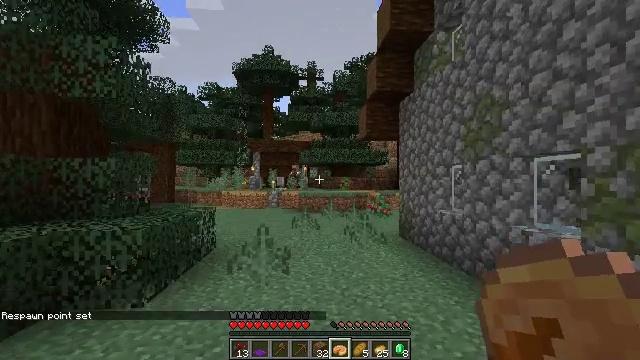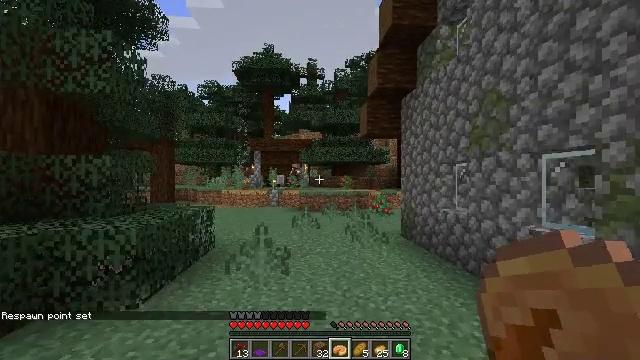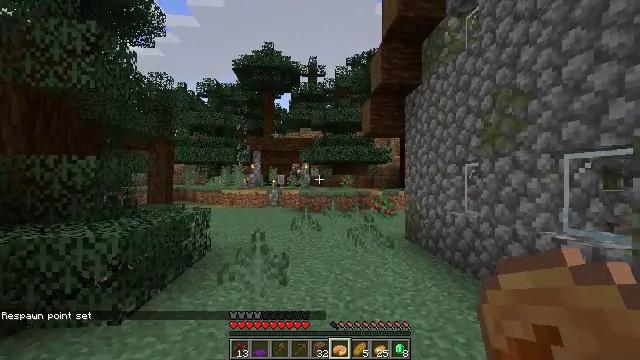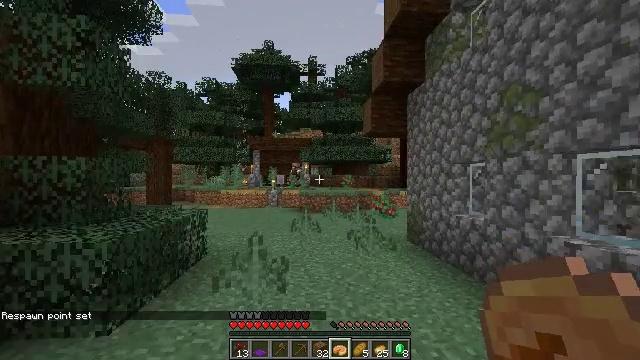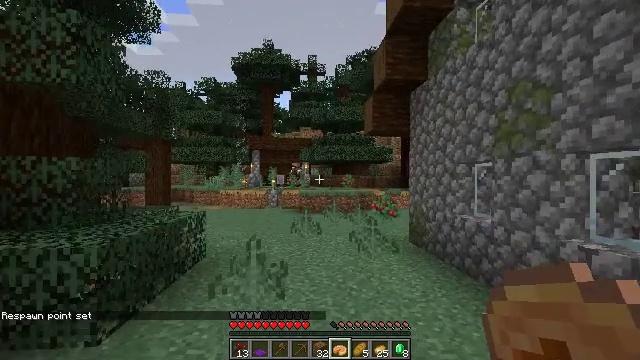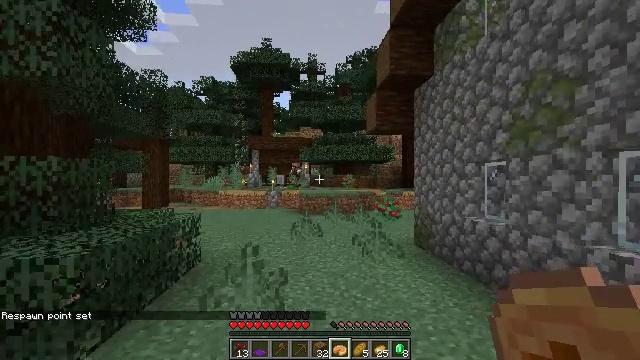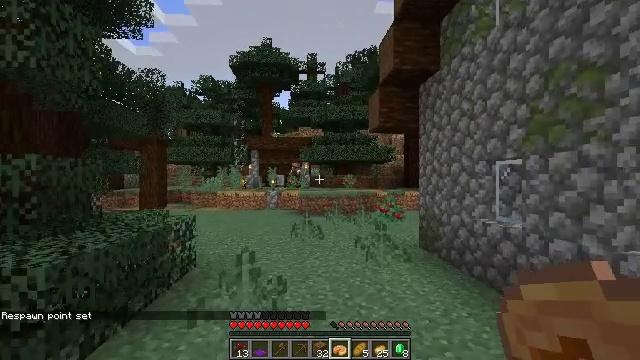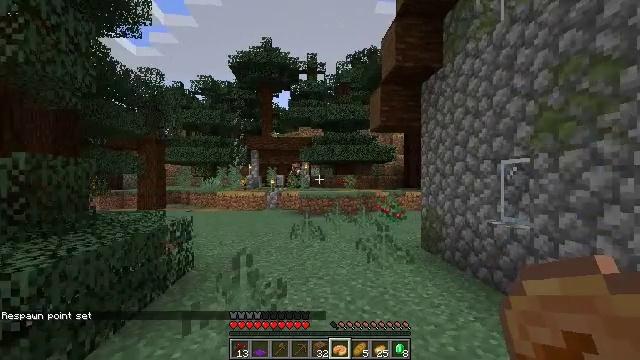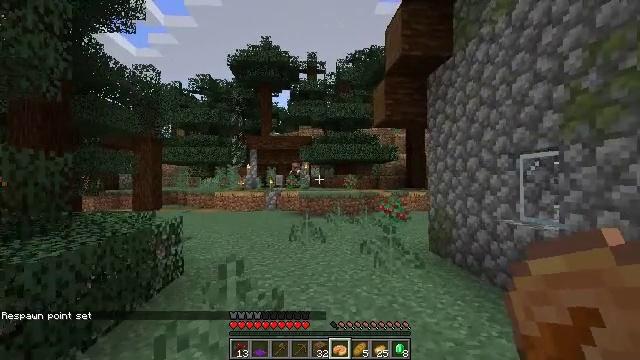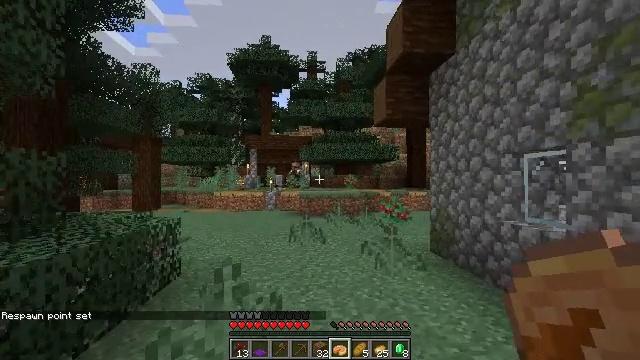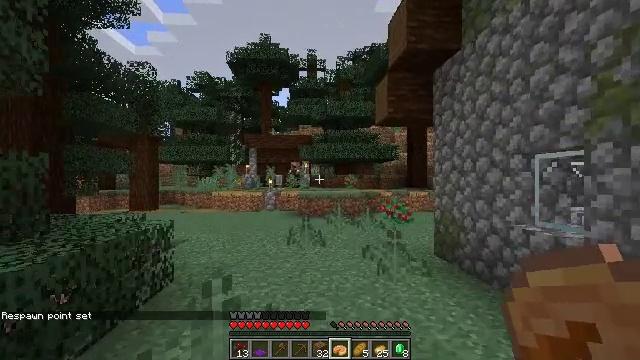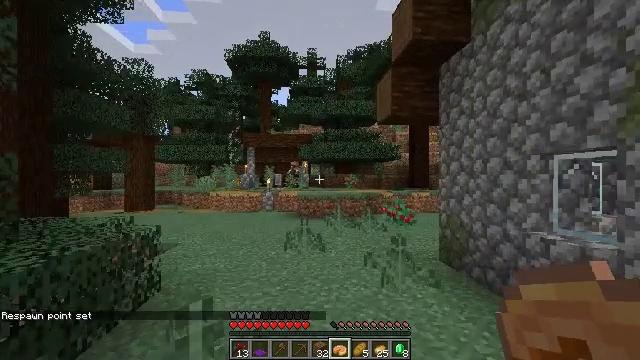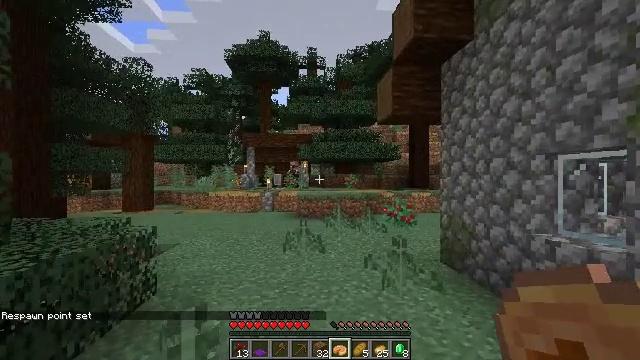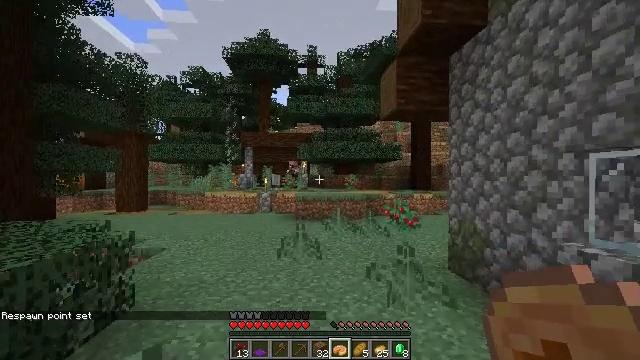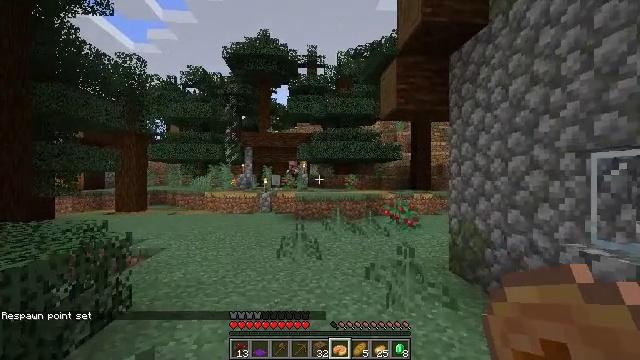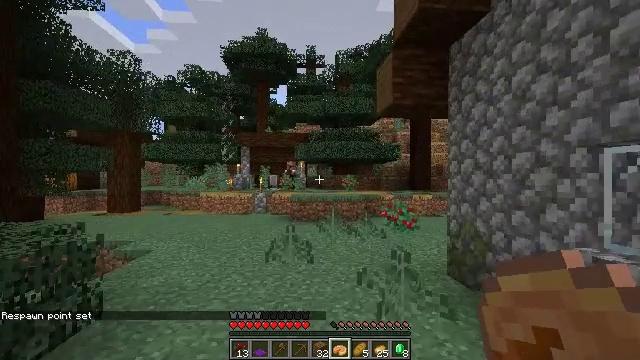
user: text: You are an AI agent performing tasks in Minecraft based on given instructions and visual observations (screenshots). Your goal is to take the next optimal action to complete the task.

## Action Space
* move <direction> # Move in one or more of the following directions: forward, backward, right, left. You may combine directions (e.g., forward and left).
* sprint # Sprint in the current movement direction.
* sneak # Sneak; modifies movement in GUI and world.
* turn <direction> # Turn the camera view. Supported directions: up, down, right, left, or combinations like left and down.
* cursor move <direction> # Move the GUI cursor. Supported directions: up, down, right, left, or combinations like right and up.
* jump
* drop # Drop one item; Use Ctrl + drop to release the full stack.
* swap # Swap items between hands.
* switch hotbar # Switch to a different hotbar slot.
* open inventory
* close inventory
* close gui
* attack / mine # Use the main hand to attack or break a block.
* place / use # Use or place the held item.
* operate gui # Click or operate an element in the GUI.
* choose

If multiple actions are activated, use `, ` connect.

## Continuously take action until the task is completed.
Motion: motion action
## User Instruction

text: Remove a pumpkin pie from the inventory.
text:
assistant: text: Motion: move forward
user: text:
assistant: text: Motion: move forward
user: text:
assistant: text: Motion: move forward
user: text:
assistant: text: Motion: move forward
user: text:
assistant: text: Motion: move forward
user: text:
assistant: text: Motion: move forward
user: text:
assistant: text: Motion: move forward
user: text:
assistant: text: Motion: move forward
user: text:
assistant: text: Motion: move forward
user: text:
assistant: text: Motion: move forward
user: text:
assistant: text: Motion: move forward
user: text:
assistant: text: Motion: move forward
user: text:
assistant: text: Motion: move forward
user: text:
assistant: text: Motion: move forward and move right
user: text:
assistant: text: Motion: move forward and move right
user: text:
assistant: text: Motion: move forward and move right
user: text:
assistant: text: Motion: move forward
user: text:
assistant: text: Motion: move forward
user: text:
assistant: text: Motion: move forward
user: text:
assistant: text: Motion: move forward
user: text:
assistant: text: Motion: move forward and move left
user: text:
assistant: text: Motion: move forward and move left
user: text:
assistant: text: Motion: move forward and move left
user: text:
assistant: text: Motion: move forward and move left
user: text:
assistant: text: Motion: move forward and move left
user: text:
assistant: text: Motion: move forward and move left
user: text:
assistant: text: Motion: move forward and move left
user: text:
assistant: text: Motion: move forward and move left
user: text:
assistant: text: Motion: move forward and move left
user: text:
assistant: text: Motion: move forward and move left